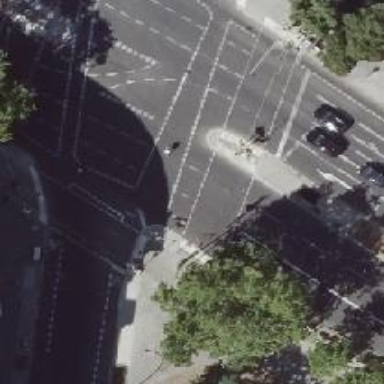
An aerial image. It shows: Secondary road with asphalt surface. It has bus lane on the right and shared bus and cycle lane on the right.